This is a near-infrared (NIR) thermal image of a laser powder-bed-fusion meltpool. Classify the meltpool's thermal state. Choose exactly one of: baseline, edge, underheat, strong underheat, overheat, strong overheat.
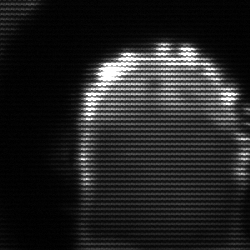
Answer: baseline